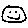
Label: smiley face